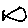
Label: fish